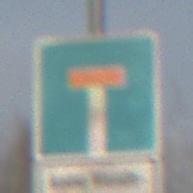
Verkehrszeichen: Sackgasse
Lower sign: HinweisGeaenderteVorfahrtVerkehrsfuehrungVerkehrsregelung3
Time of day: MorningAfternoon
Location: Outdoor (Nature)
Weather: PartlyCloudy
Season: Winter
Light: Natural